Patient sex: F
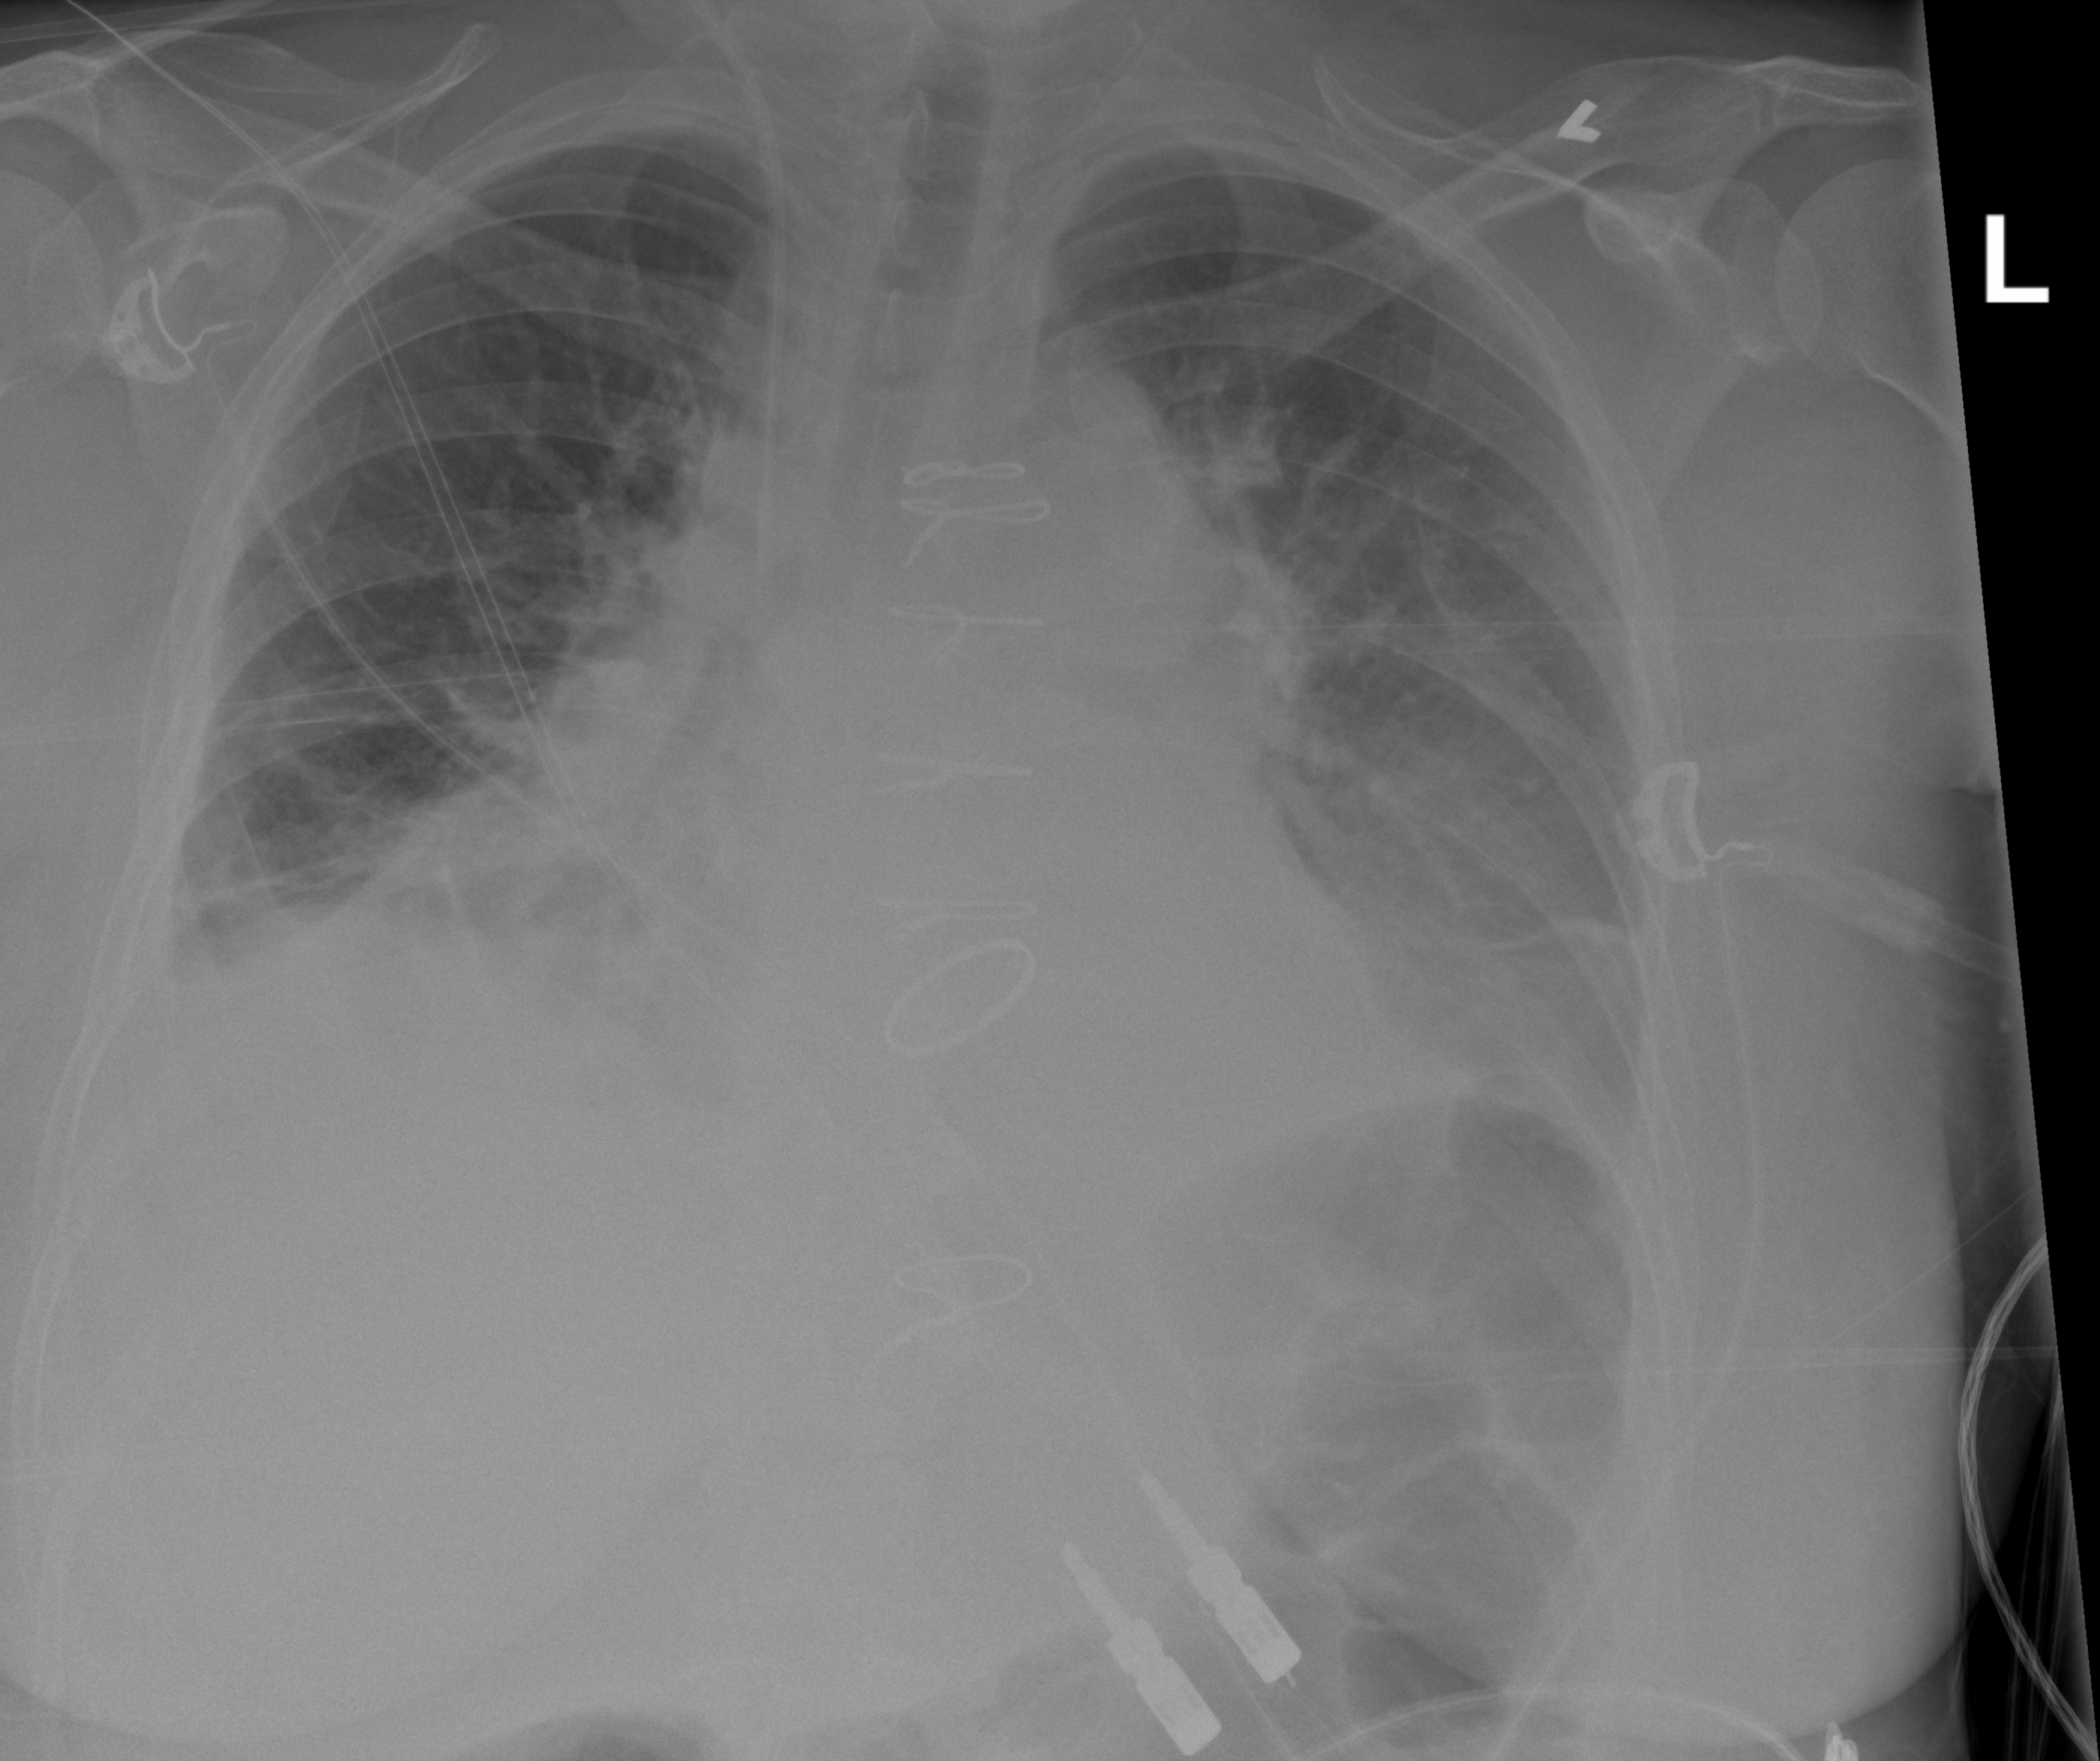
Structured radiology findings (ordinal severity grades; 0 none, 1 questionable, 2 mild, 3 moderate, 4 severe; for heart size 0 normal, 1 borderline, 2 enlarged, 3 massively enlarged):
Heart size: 2
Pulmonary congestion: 3
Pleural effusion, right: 2
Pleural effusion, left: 2
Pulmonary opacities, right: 2
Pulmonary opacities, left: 2
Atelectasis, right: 3
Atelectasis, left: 2